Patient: sex F, age 61
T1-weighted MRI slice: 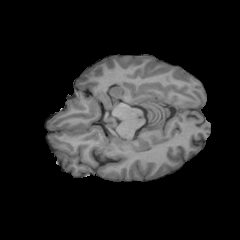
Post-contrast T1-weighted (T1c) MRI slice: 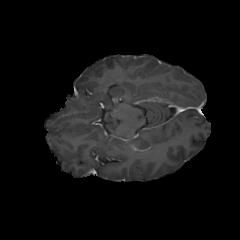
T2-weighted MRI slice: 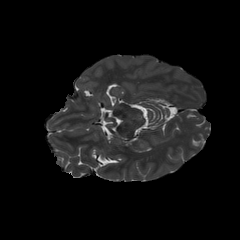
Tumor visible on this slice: no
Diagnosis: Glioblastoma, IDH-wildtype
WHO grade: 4